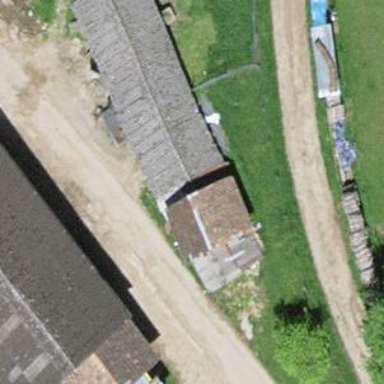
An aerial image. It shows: Farm auxiliary building.